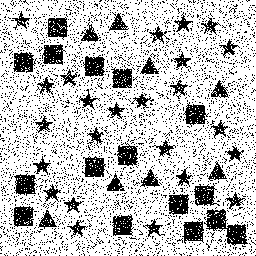
Squares: 16
Triangles: 8
Stars: 24
Total shapes: 48